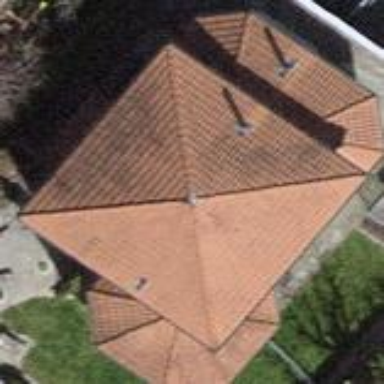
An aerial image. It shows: Residential building with striking pyramidal red roof.